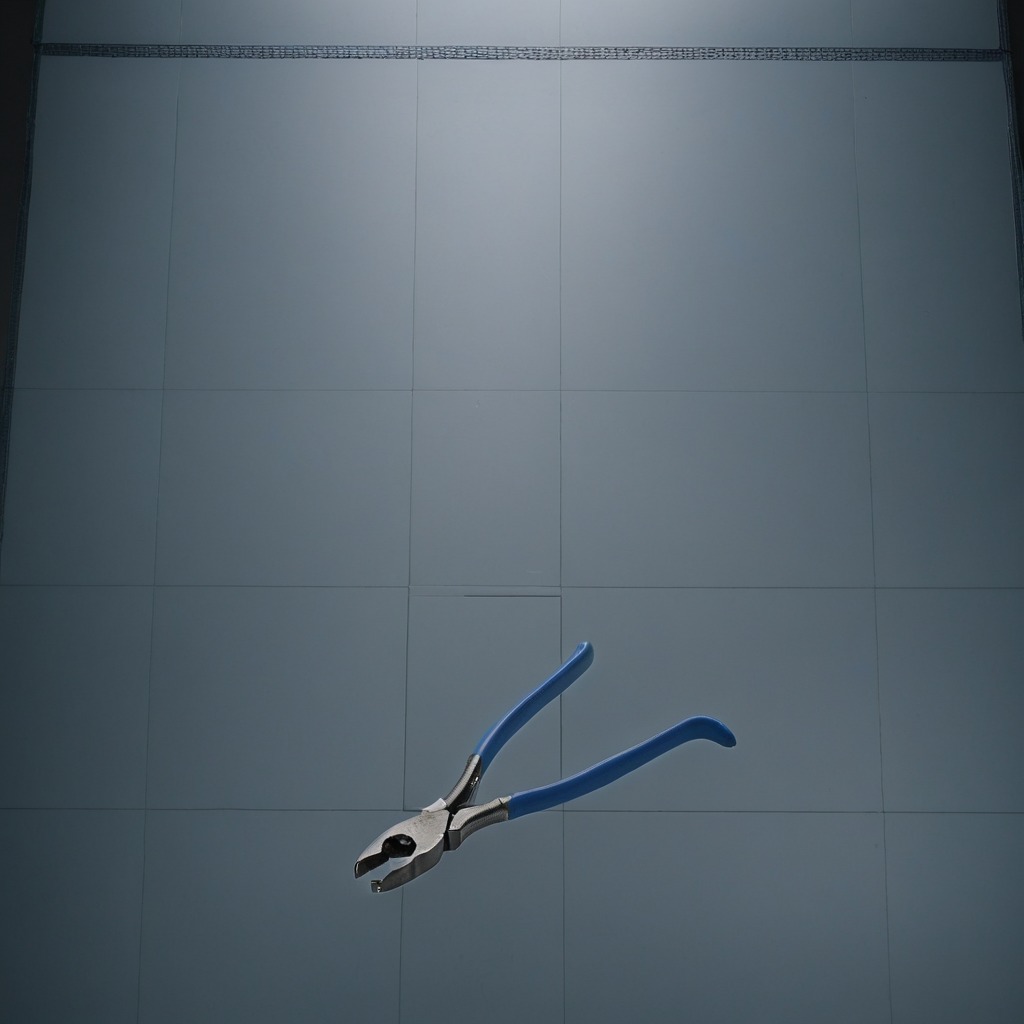
A plier is lying on the surface of the toolbox in the airplane hangar workshop.